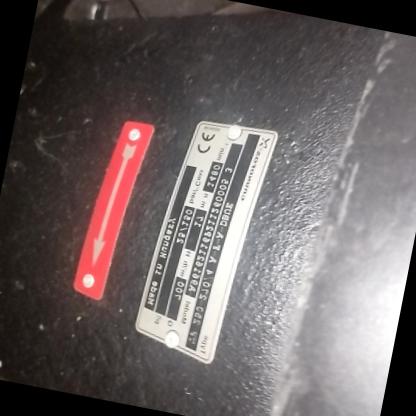
Klasa: tabliczka-znamionowa